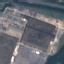
Label: Industrial